Question: I am trying to perform Linear Regression on the below data:-
Need to perform Linear Regression on Air_weight and Water_weight.
Kindly let me know how to resolve this error.
This is the code i tried but got an error:-
'''
fit <- lm(Water_Weight~Air_Weight, data=table1)
'''

Error
'''
**Warning messages:
1: In model.response(mf, "numeric") :
using type = "numeric" with a factor response will be ignored
2: In Ops.factor(y, z$residuals) : '-' not meaningful for factors**
ID GENDER Air_Weight Water_Weight Body_Fat
01 1 75.60 * 14.17
02 1 70.70 3.60 13.95
03 1 * 4.00 8.98
04 1 95.00 4.30 17.32
05 1 73.20 3.80 11.50
'''
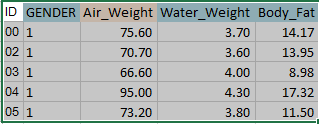
Answer: Try the following:
'''
GENDER <- c(1,1,1,1,1)
Air_Weight <- c(75.60, 70.70, NA, 95.00, 73.20)
Water_Weight <- c(NA, 3.60, 4.00, 4.30, 3.80)
Body_Fat <- c(14.17, 13.95, 8.98, 17.32, 11.50)
ID <- c(01, 02, 03, 04, 05)
data <- data.frame(GENDER, Air_Weight, Water_Weight, Body_Fat)
data
'''
This gives us the following:
'''
GENDER Air_Weight Water_Weight Body_Fat
1 1 75.6 NA 14.17
2 1 70.7 3.6 13.95
3 1 NA 4.0 8.98
4 1 95.0 4.3 17.32
5 1 73.2 3.8 11.50
'''
Then we fit it to the linear model with:
'''
fit <- lm(Water_Weight~Air_Weight, data=data)
fit
'''
And the output is:
'''
lm(formula = Water_Weight ~ Air_Weight, data = data)
Coefficients:
(Intercept) Air_Weight
1.7895 0.0265
'''